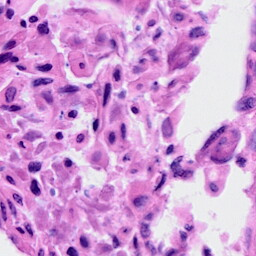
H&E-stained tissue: Cervix